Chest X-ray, PA view. Patient: 55 years old, sex F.
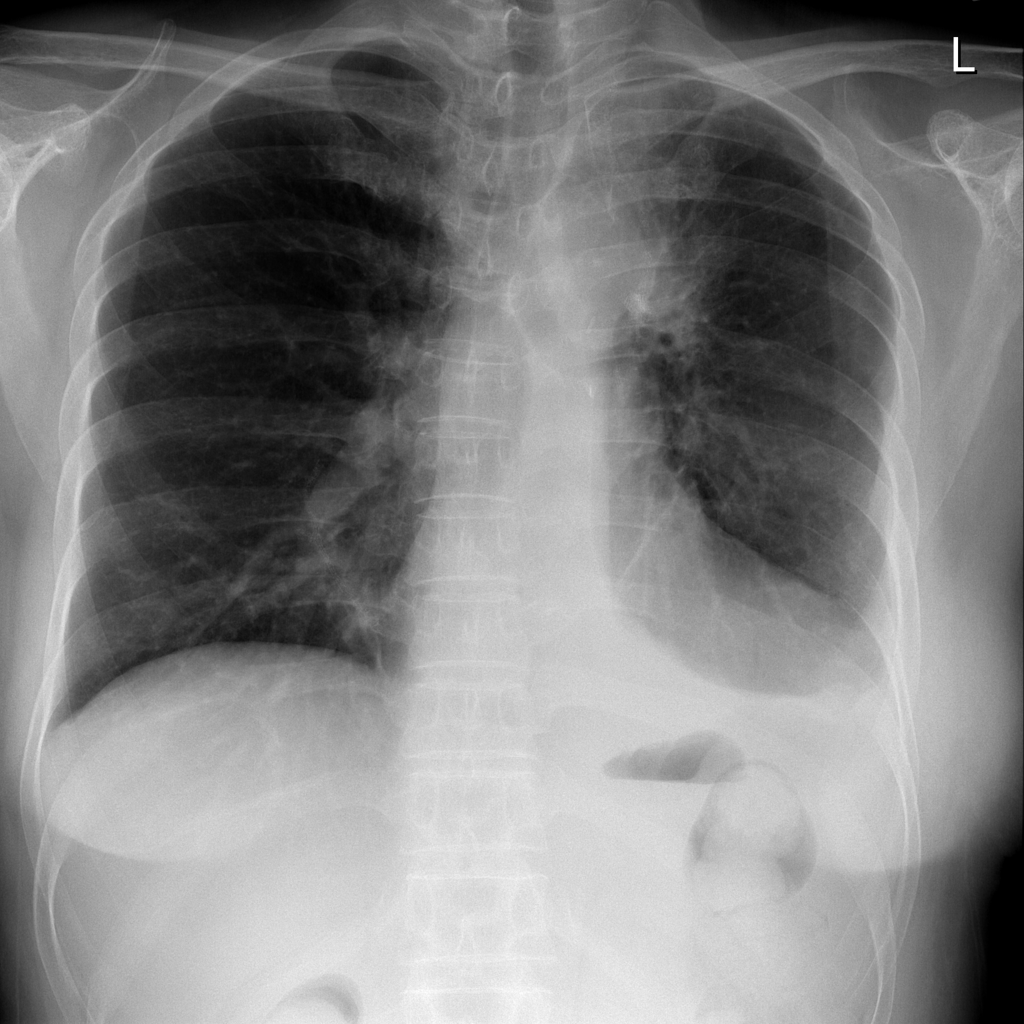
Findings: Effusion, Mass